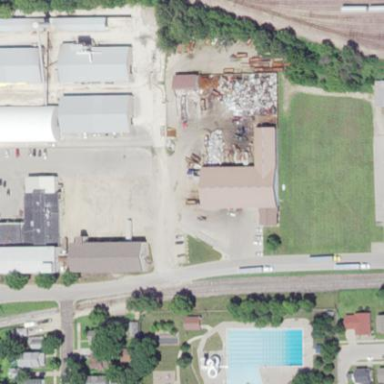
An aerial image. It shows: Scrap yard located in industrial area.